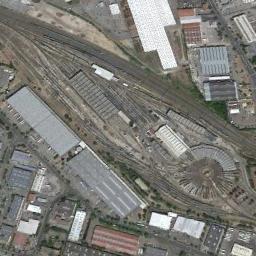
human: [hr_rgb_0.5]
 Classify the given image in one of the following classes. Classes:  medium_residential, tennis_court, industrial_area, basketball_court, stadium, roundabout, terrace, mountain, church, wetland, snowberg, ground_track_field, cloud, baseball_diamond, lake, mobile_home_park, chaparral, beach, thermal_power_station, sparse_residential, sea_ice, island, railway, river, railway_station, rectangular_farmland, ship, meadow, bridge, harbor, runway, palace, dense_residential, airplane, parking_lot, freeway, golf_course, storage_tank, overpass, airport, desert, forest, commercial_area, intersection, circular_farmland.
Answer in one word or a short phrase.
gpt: railway_station